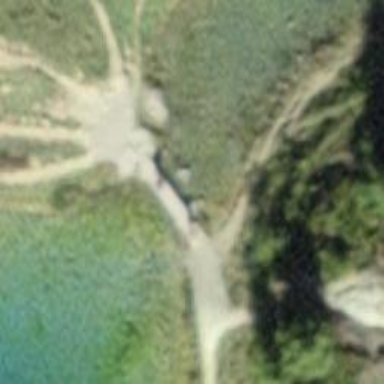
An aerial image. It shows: Path leading to bridge.